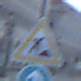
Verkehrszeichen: Arbeitsstelle
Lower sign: VorgeschriebeneFahrtrichtungGeradeaus
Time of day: Dawn
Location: Outdoor (Urban)
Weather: Clear
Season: NotSpecified
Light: Natural